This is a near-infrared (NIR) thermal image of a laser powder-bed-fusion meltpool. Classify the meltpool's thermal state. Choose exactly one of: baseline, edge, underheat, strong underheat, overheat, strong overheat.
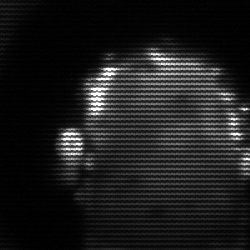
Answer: baseline